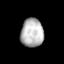
Tissue: prostate
Cell type: T cells
Senescence score: 0.3445
Nuclear area (px): 637
Mean DAPI intensity: 181.201